RGB frame:
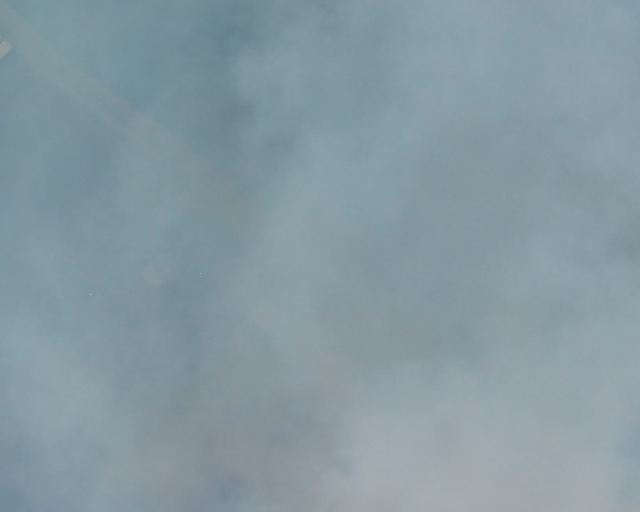
Thermal frame:
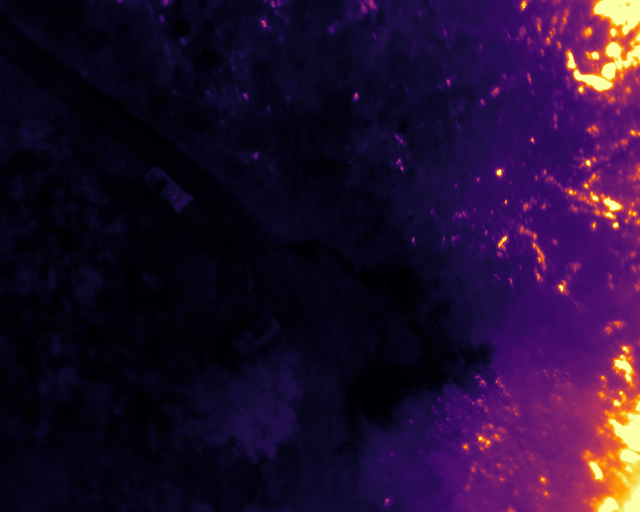
Captured: 2026-02-26 03:05:20
Pixels at or above 80 °C: 11236 (fraction of frame: 0.03429)